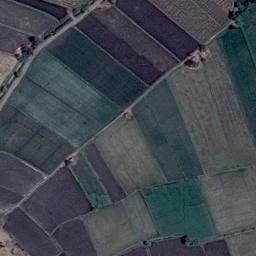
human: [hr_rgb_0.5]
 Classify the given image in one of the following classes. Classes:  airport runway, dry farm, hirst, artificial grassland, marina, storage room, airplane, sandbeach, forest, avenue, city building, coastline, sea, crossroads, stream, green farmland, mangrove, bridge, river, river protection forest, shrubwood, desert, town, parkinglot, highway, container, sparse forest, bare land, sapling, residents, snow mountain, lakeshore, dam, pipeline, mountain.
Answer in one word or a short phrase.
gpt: green farmland